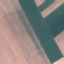
Land use / land cover class: AnnualCrop